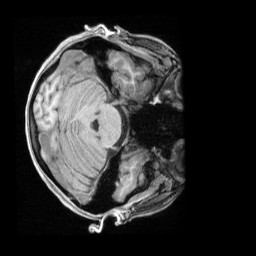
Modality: T1w
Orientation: axial
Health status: healthy
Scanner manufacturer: siemens
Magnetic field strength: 3 T
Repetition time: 2.4 s
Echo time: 0.00201 s